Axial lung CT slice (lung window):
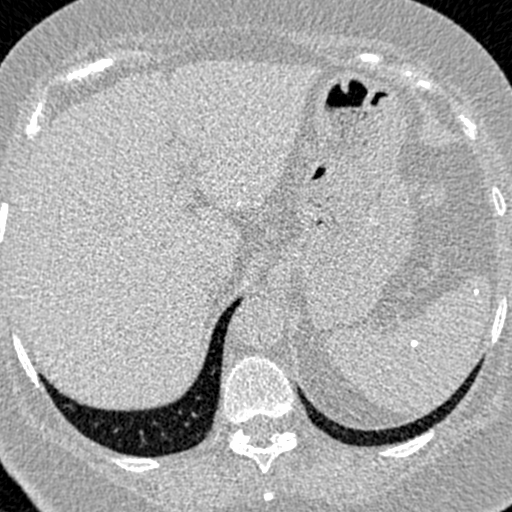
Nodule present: no